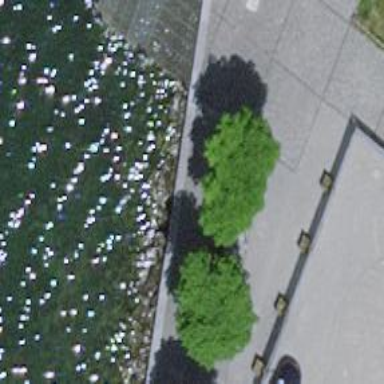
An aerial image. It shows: Black bench.